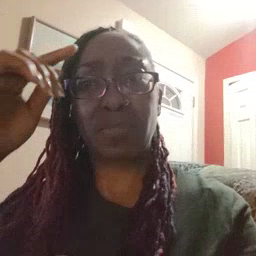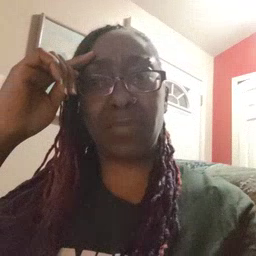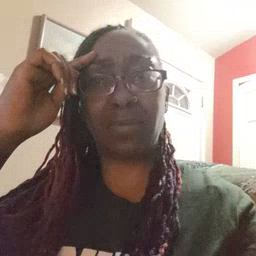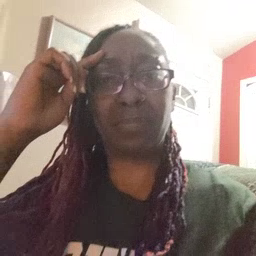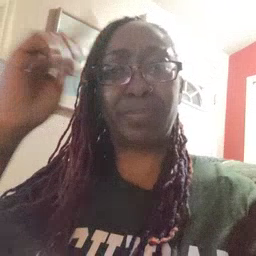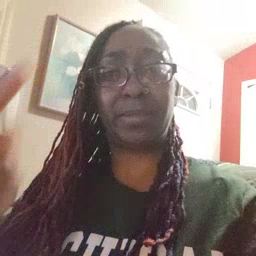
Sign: penny